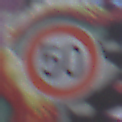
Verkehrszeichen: Geschwindigkeit50
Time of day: MorningAfternoon
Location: Outdoor (Urban)
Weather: PartlyCloudy
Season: NotSpecified
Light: Natural